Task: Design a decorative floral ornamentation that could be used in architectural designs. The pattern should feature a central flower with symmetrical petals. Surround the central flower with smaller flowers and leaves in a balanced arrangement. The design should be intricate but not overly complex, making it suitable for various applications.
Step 629:
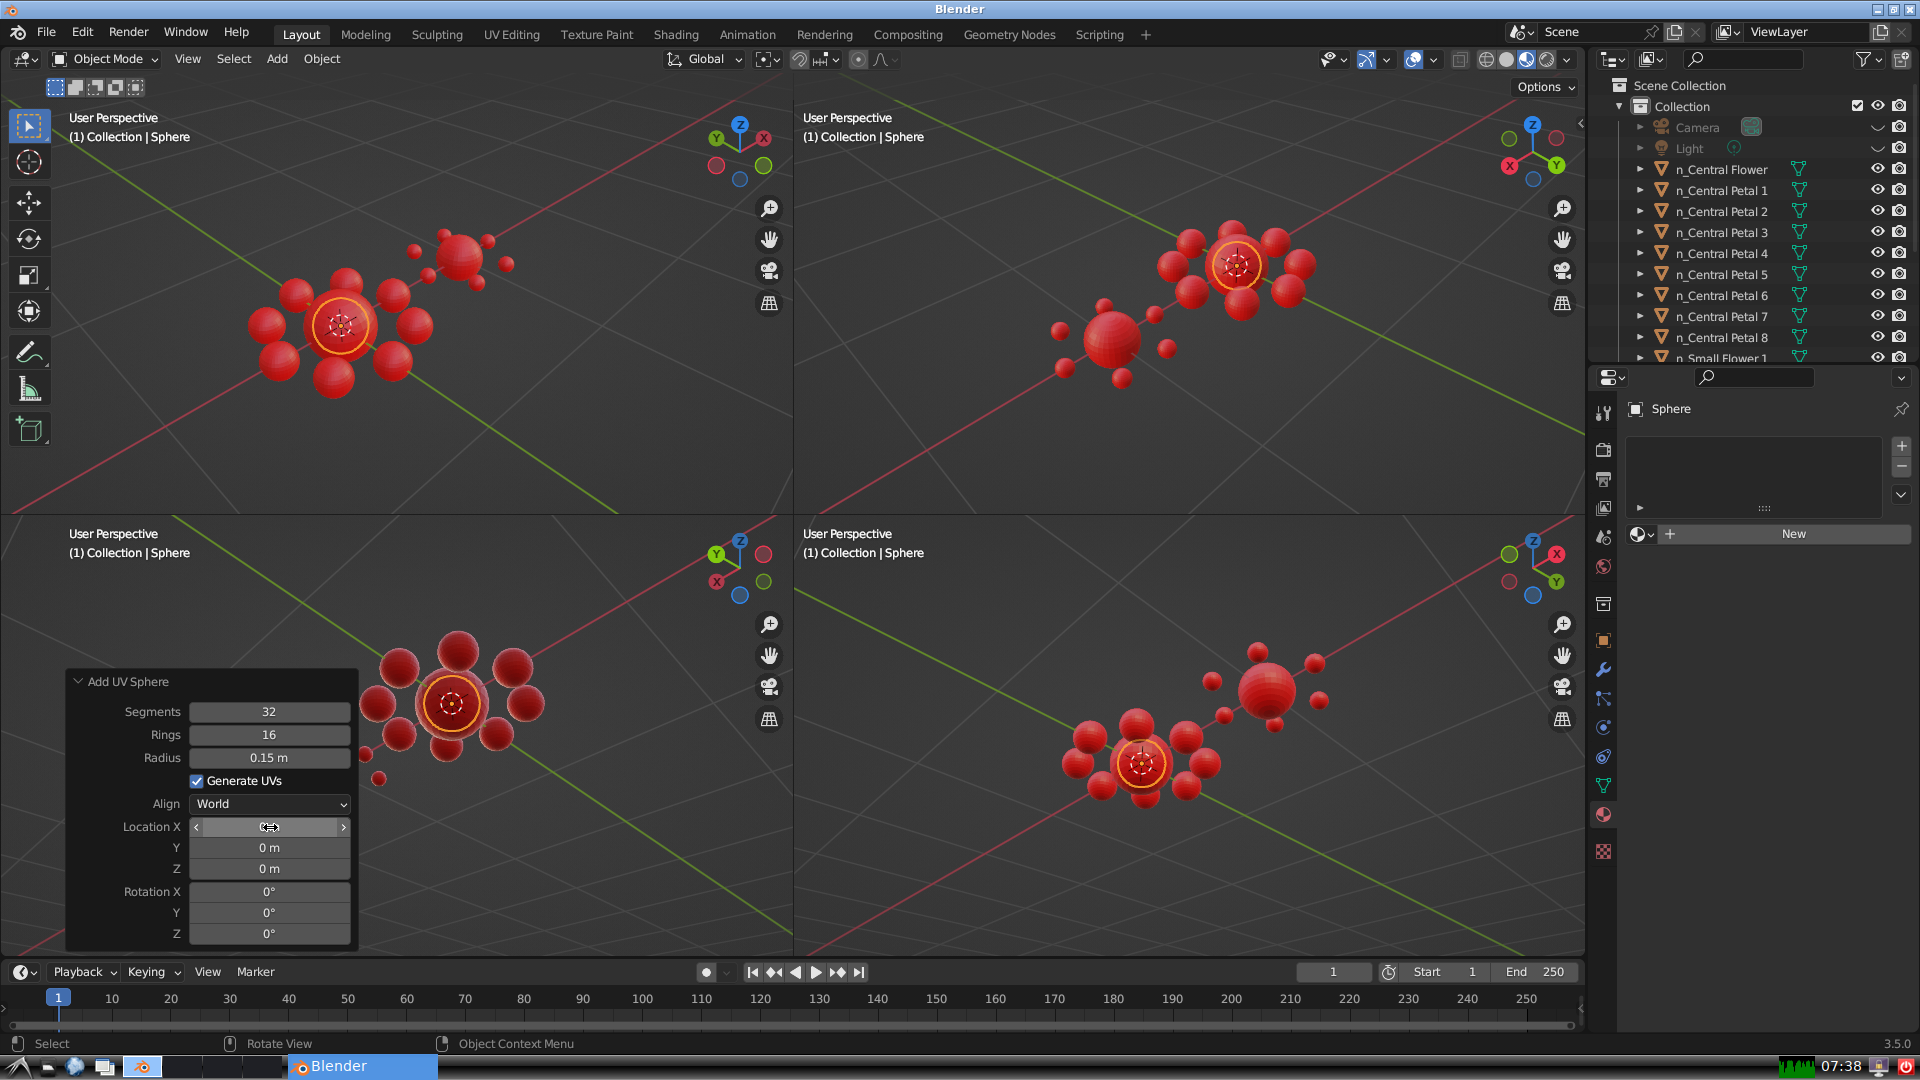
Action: {"mouse_move": [270, 849]}